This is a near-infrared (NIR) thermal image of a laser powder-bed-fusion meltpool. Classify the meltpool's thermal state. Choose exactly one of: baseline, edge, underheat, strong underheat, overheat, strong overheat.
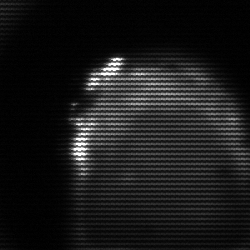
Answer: edge